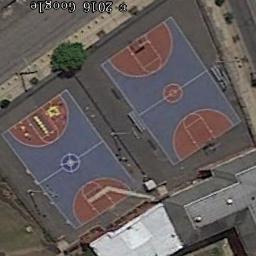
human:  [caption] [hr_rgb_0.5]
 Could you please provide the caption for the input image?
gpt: Two basketball courts are built between the road and buildings .

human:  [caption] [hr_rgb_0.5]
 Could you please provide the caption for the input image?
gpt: There are two different colored basketball courts .

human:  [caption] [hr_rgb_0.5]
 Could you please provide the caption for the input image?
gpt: There are two basketball courts on the open place .

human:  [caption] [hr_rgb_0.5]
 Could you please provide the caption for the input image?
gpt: Two basketball courts next to some buildings and a road beside .

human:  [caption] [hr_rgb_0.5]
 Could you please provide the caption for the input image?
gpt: A road is beside the two basketball courts .